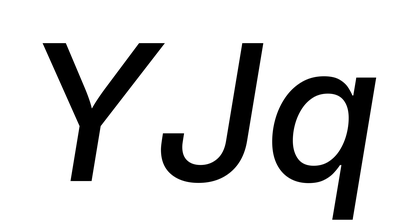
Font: Inter-Italic_Medium_Italic